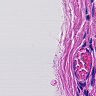
Metastatic tissue present: no